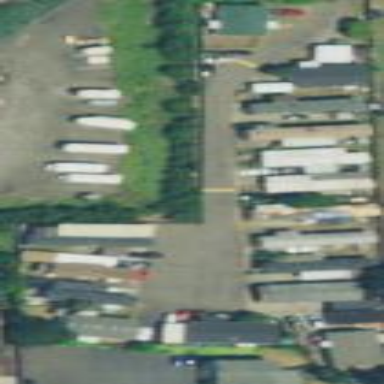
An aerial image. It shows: Residential area designated as trailer park.